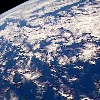
Label: cloud